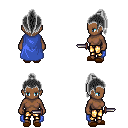
a pixel art fantasy rpg character, female body template, human, dark skin, blue cape, gold greaves, gray long topknot hairstyle, brown slippers, dagger, four views (front, back, left, right), 2x2 character sprite sheet, small pixel art, hard edges, no anti-aliasing